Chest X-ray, PA view. Patient: 62 years old, sex M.
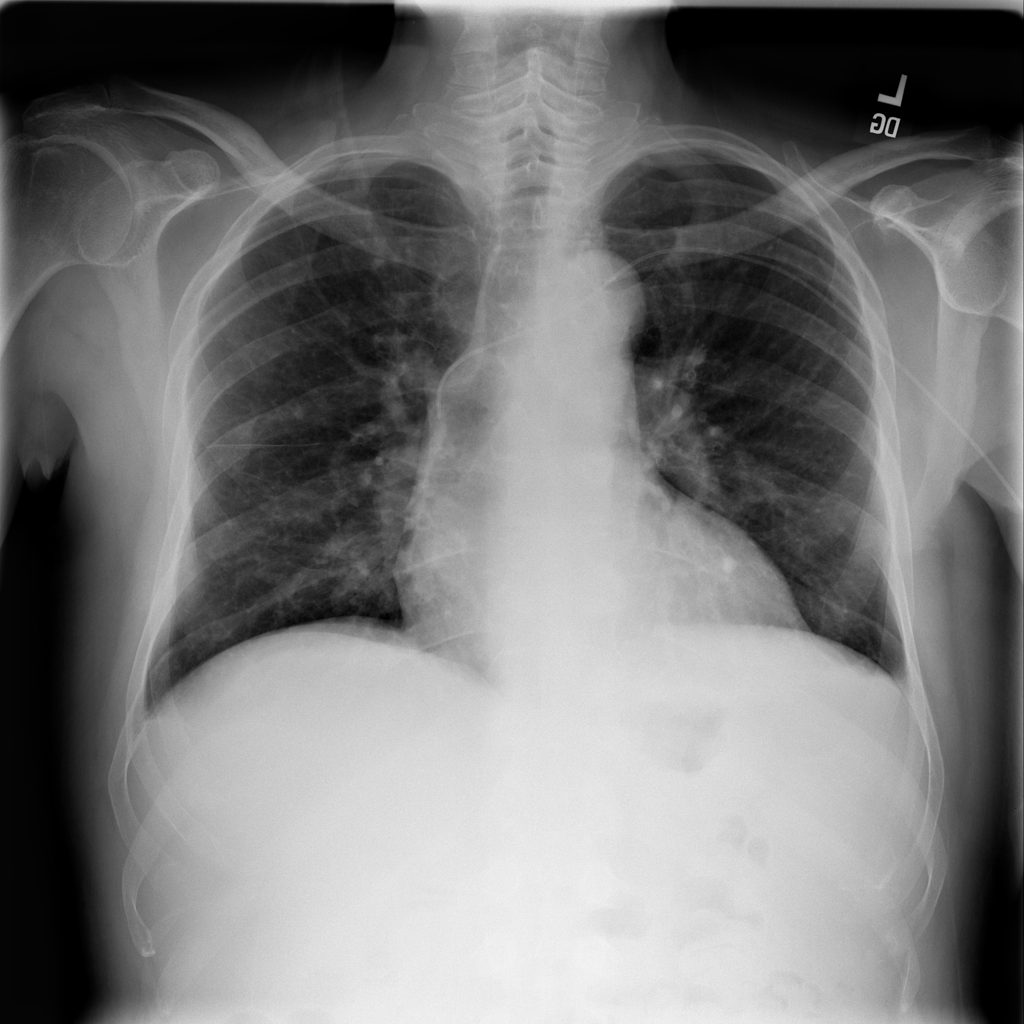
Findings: No Finding